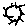
Label: sun